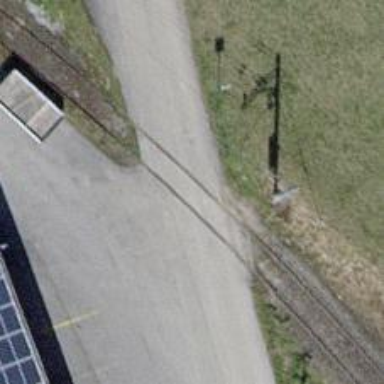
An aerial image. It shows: Level crossing along the railway.